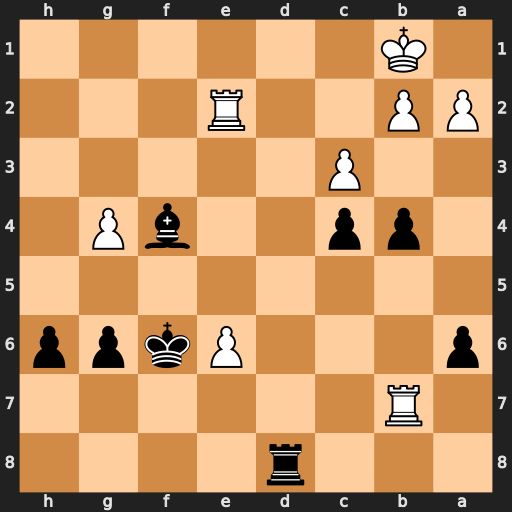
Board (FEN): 3r4/1R6/p3Pkpp/8/1pp2bP1/2P5/PP2R3/1K6
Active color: b
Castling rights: -
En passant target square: -
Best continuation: Rd1+ Kc2 Rc1#